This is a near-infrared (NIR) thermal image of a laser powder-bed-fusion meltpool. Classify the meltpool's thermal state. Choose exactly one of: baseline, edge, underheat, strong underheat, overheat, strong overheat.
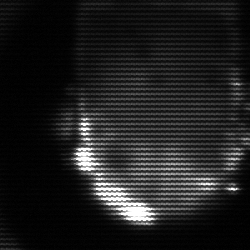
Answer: baseline